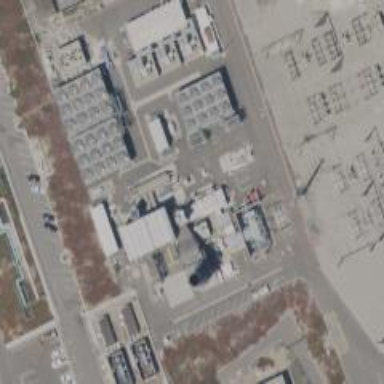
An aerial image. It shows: Gas turbine generator powered by gas.